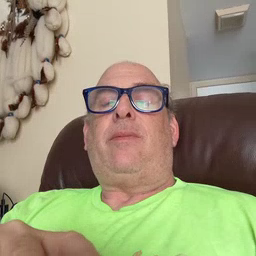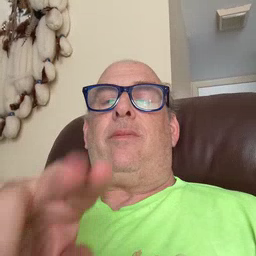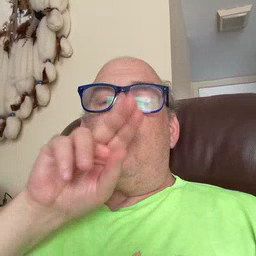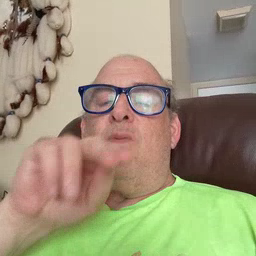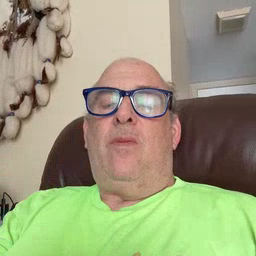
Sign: goose